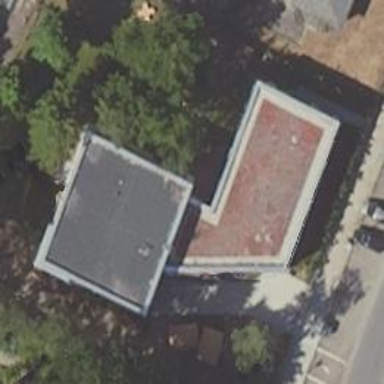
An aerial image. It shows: Building.